Question: I already have everything working and displaying Vendors, but what I wanted to add now is a column showing which vendors have been selected or not (displayed as a checkbox column). These selections are stored in another table that contains the ProfileID and UserName (domain user) that selected them. So when the current domain user sees the table there will be matches for some Vendors and not for others.
What I tried was the following, but it gives me an error on UserName.
System.Collections.Generic.ICollection' does not contain a definition for 'UserName'
But it does contain this field and I have used it in other queries on this table (see model pic).
'''
IQueryable<VendorProfile> query = _db.VendorProfiles
.Include("VendorsSelected")
.Where(x => x.VendorsSelected.UserName.Contains(HttpContext.Current.User.Identity.Name))
.OrderBy(v => v.ProfileID);
'''
Any solution I use would have to account for the fact that there are matches and non-matches (null values)

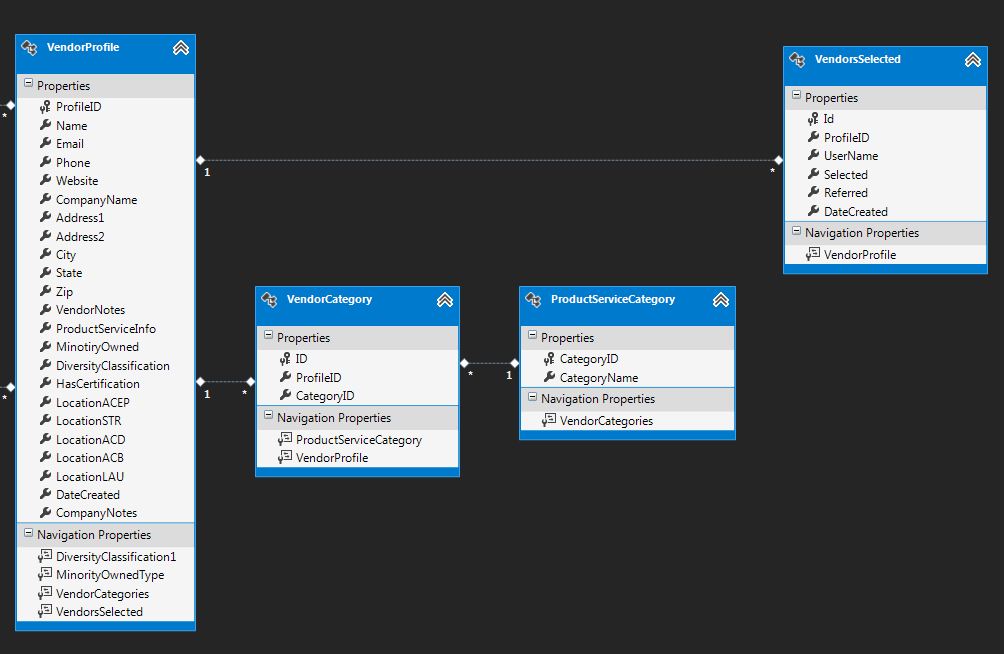
Answer: You should select 'UserName' the collection 'x.VendorsSelected':
'''
IQueryable<VendorProfile> query = _db.VendorProfiles
.Include("VendorsSelected")
.Where(x => x.VendorsSelected
.Select(v => v.UserName)
.Contains(HttpContext.Current.User.Identity.Name))
.OrderBy(v => v.ProfileID);
'''